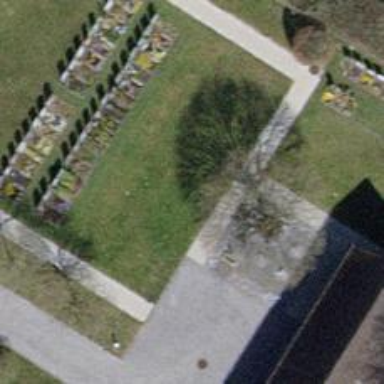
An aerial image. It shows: Bench for seating.